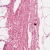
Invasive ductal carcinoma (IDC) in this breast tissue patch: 0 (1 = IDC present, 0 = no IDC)